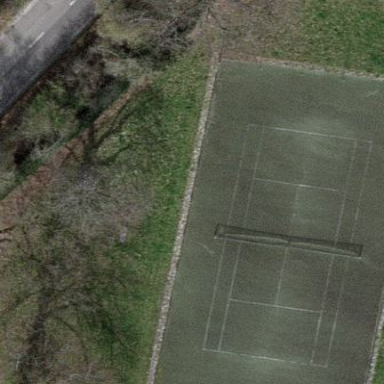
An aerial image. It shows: Tennis court on pitch designated for leisure land.